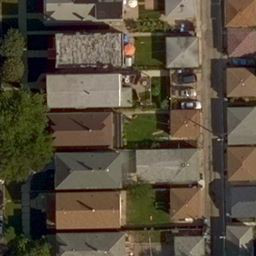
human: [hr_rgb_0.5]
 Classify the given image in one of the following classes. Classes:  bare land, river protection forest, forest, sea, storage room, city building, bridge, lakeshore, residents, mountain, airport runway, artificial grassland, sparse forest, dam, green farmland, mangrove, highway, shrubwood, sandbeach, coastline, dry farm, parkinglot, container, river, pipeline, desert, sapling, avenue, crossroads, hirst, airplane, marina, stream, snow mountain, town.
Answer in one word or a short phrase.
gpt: residents